Question: I am unable to display some HTML inline on one of my websites. There are a few squares that I would like to be inline. I've tried using the 'display: inline;' in css, but it didn't do the trick.
This is how it looks like:

I want to have two of these squares in one row, so I can have two squares per row.
This is the HTML:
'''
<!DOCTYPE html>
<html>
<head>
<link type="text/css" rel="stylesheet" href="./style/stylesheet.css" />
<link rel="icon" href="./style/images/favicon.png" type="image/x-icon">
<title>Bylmeti - Hyrja</title>
</head>
<body>
<div id="bylmeti">
<div id="langs">
<span class="small"><a href="index.php?lang=sq" id="lang_sq">SHQIP</a> | <a href="index.php?lang=en" id="lang_en">ENGLISH</a></span>
</div>
<br /><br /> <br /><br /> <br /><br /> <br />
<div id="top">
<a href="index.php"><img src="style/images/logo_.gif" alt="Logo" id="logo" /></a>
<ul id="menu">
<li><a href="#produktet" id="produktet">Produktet</a></li>
<li><a href="#kompania" id="kompania">Kompania</a></li>
<li><a href="#referencat" id="referencat">Referencat</a></li>
<li><a href="#blogu" id="blogu">Blogu</a></li>
<li><a href="#kontakti" id="kontakti">Kontakti</a></li>
</ul>
</div>
<br />
<div id="main_page">
<div id="slide">
slide here
</div>
<h1>Bylmeti</h1>
<span>Kompania &quot;Bylmeti&quot; me seli ne fshatin Miradi e Eperme komuna e Fushe Kosoves, eshte ndermarrje private e themeluar me kapital privat ne vitin 1996. Veprimataria primare e kesaj ndermarrje eshte: Grumbullimi i qumeshtit te fresket, perpunimi i qumeshtit dhe distribuimi i prodhimeve nga qumeshti, ndersa si veprimtari te dyte ka tregtimin dhe e prodhimeve ushqimore.</span>
</div>
<div id="products_page" class="hidden" style="width: 600px">
<br />
<div class="single_cat">
<div class="product_cat"><br /><br /><img src="style/images/jogurtat.gif" alt="Jogurt" /></div>
<a href="?products=yoghurts"><img src="style/images/read_more.gif" alt="readmore" /></a>
</div>
<div class="single_cat">
<div class="product_cat"><br /><br /><img src="style/images/jogurtat.gif" alt="Jogurt" /></div>
<a href="?products=yoghurts"><img src="style/images/read_more.gif" alt="readmore" /></a>
</div>
</div>
<div id="refs_page" class="hidden">
</div>
<div id="company_page" class="hidden">
<div class="content_nopadding">
<h1>Historiku i kompanise</h1>
<span>some text.</span>
</div>
<br />
</div>
<div id="contact_page" class="hidden">
<div class="content">
<form action="" method="post">
<table width="100%">
<thead>
<tr>
<th align="left">Forma e kontaktit</th>
<th align="left" style="padding-left: 10px; border-left: 1px solid #CCC;">Informata</th>
</tr>
</thead>
<tbody>
<tr>
<td width="60%">
<table>
<tr>
<td>Emri:</td>
<td><input type="text" name="emri" maxlength="255" required="required" value="" /></td>
</tr>
<tr>
<td>E-maili:</td>
<td><input type="email" name="emaili" maxlength="255" required="required" value="" /></td>
</tr>
<tr>
<td>Arsyeja:</td>
<td><input type="text" name="arsyeja" maxlength="255" required="required" value="" /></td>
</tr>
<tr>
<td>Mesazhi:</td>
<td><textarea name="mesazhi" rows="10" cols="38" required="required"></textarea></td>
</tr>
<tr>
<td><span>Kur &euml;sht&euml; formuar kompania jon&euml;?</span><br /><span class='gensmall'>P&euml;rgjegja: 1996</span></td>
<td><input type="text" name="captcha_answer" maxlength="20" required="required" pattern="[A-Za-z0-9]" value="" /></td>
</tr>
<tr>
<td></td>
<td align="right"><input type="submit" name="dergo" class="bold" value="D&euml;rgo e-mailin" /></td>
</tr>
</table>
</td>
<td width="60%" style="padding-left: 10px; border-left: 1px solid #CCC;">
tesstestesttesstestesttesstestestte<br />sstestesttesstestest<br />tesstestest
</td>
</tr>
</tbody>
</table>
</form>
</div>
</div>
</div>
<script type="text/javascript" src="./js/jquery-1.7.2.min.js"></script>
<script type="text/javascript" src="./js/jquery-ui-1.8.20.js"></script>
<script type="text/javascript" src="./js/core.js"></script>
</body>
</html>
'''
This is the exact location of those divs:
'''
<div id="products_page" class="hidden" style="width: 600px">
<br />
<div class="single_cat">
<div class="product_cat"><br /><br /><img src="style/images/jogurtat.gif" alt="Jogurt" /></div>
<a href="?products=yoghurts"><img src="style/images/read_more.gif" alt="readmore" /></a>
</div>
<div class="single_cat">
<div class="product_cat"><br /><br /><img src="style/images/jogurtat.gif" alt="Jogurt" /></div>
<a href="?products=yoghurts"><img src="style/images/read_more.gif" alt="readmore" /></a>
</div>
</div>
'''
And this is the CSS:
'''
@font-face {
font-family: Cocon;
src: url('font/Cocon-Bold.otf');
}
@font-face {
font-family: Gothic;
src: url('font/GOTHIC.ttf');
}
:invalid {
box-shadow: none;
}
:-moz-submit-invalid {
box-shadow: none;
}
:-moz-ui-invalid {
box-shadow: none;
}
body {
margin: 0;
color: #00a1f5;
font-family: Gothic, sans-serif;
}
a img, a:active img, a:visited img, a, a:hover, a:active, a:visited {
text-decoration: none;
color: inherit;
}
h1 {
color: #00a1f5;
font-size: 30px;
font-weight: bold;
}
th {
border-bottom: 1px solid #CCCCCC;
font-family: Arial, Helvetica, sans-serif;
font-size: 12px;
font-weight: bold;
color: #008ad2;
padding-bottom: 5px;
text-transform: uppercase;
margin: 0.5em 0pt;
}
input[type="text"], input[type="email"] {
width: 220px;
border: 1px solid #CCC;
color: #666;
font-size: 10px;
padding: 3px 0 3px 0;
}
textarea {
border: 1px solid #CCC;
color: #666;
font-size: 10px;
font-family: Helvetica, Arial, sans-serif;
resize: none;
}
input[type="submit"] {
border: 1px solid #CCC;
color: #666;
padding: 5px;
cursor: pointer;
border-radius: 4px;
font-family: Gothic, sans-serif;
}
#bylmeti {
width: 40%;
position: relative;
margin: 0 auto 0 auto;
}
#top {
display: inline !important;
line-height: 0;
}
#slide {
width: 620px;
height: 300px;
border: 1px solid #000;
text-align: center;
}
#langs {
float: right;
padding-top: 20px;
margin-right: -40px;
}
#logo {
vertical-align: bottom;
display: inline-table;
float: left;
width: auto;
margin-top: -97px;
margin-left: -60px;
}
#menu {
width: 600px !important;
margin-top: -40px;
margin-left: 70px !important;
float: left;
}
#menu ul {
position: relative;
overflow: hidden;
}
#menu li {
list-style: none;
display: inline;
padding-left: 5px;
font-family: Cocon, sans-serif;
font-size: 18px;
text-transform: uppercase;
}
.small {
font-size: 9px;
}
.gensmall {
font-size: 10px;
font-weight: bold;
color: #0080c2;
}
.hidden {
display: none;
}
.content {
width: auto;
min-width: 620px;
background-color: #efefef;
border-radius: 15px;
padding: 10px 25px 10px 10px;
border: 1px solid #CCC;
}
.content_nopadding {
width: auto;
min-width: 620px;
background-color: #efefef;
border-radius: 15px;
padding: 0 10px 10px 10px;
border: 1px solid #CCC;
line-height: 1.5;
}
.header_message {
position: fixed;
top: 0;
width: 99.9%;
background-color: #0080c2;
border-bottom: 2px dotted #006aa2;
color: #FFF;
text-align: center;
font-size: 12px;
padding: 3px 0 3px 0;
font-weight: bold;
z-index: 200;
border-radius: 0 0 10px 10px;
font-family: Gothic, sans-serif;
}
.bold {
font-weight: bold;
}
.single_cat {
display: inline;
}
.product_cat {
width: 212px;
height: 200px;
border-top: 1px solid #caeeff;
border-right: 1px solid #caeeff;
border-left: 1px solid #caeeff;
border-radius: 20px 20px 0 0;
text-align: center;
}
'''
Any idea how I would display those squares inline?
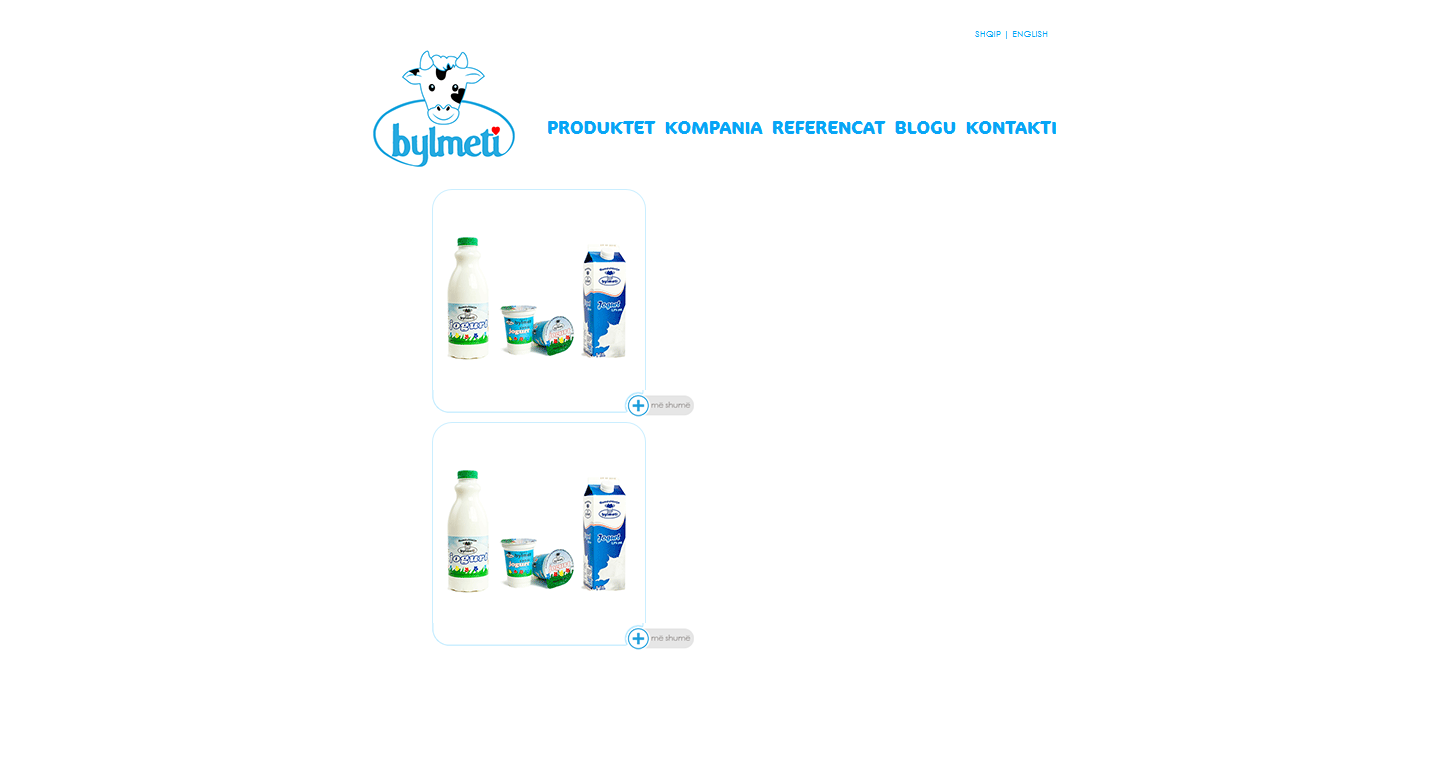
Answer: Try 'display: inline-block':
'''
#products_page {
font-size: 0;
}
#products_page > .single_cat {
display: inline-block;
font-size: 12px;
width: 300px;
}
'''